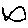
Label: fish